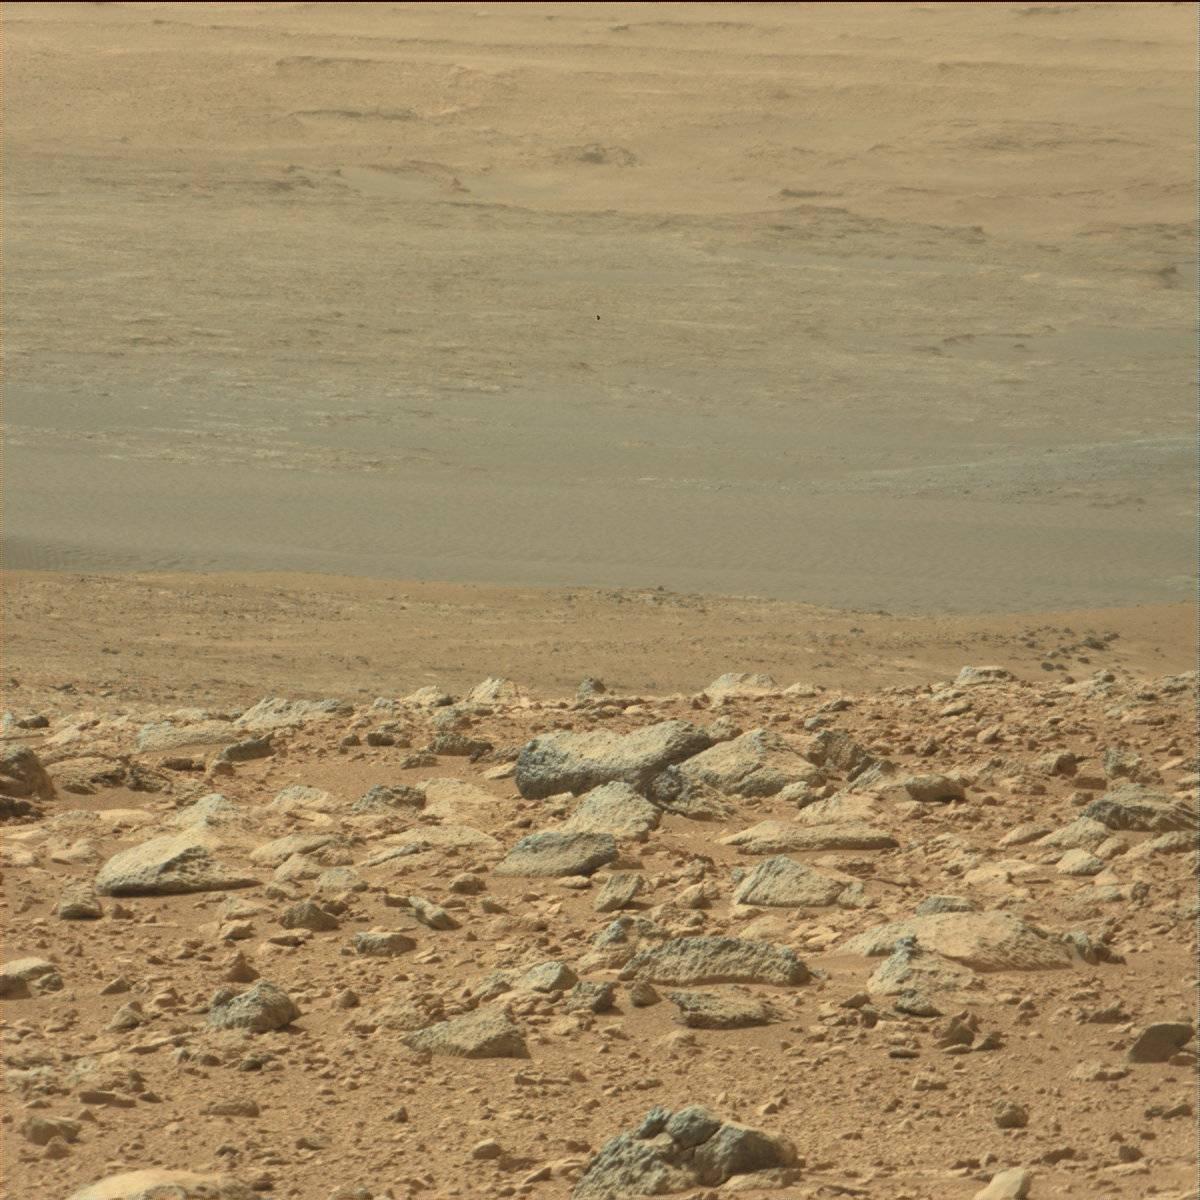
Terrain classes present: Bedrock, Ridge, Rock, Sand / Soil